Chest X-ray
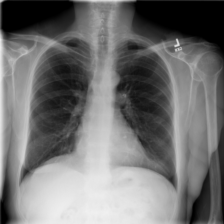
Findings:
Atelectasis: negative
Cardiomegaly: negative
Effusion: negative
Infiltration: positive
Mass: negative
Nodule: negative
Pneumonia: negative
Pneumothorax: negative
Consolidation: negative
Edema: negative
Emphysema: negative
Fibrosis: negative
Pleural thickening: negative
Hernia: negative